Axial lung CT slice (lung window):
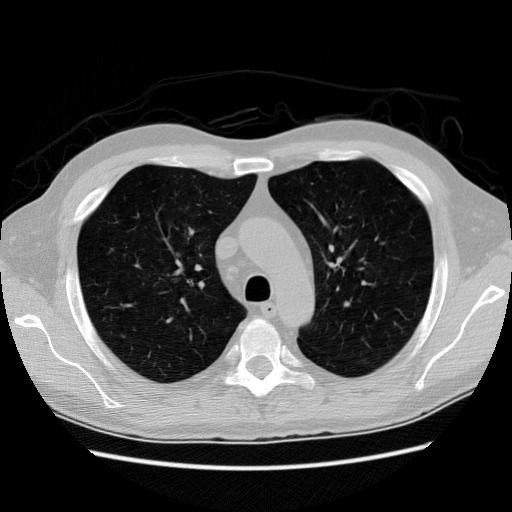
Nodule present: no